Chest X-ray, PA view. Patient: 48 years old, sex M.
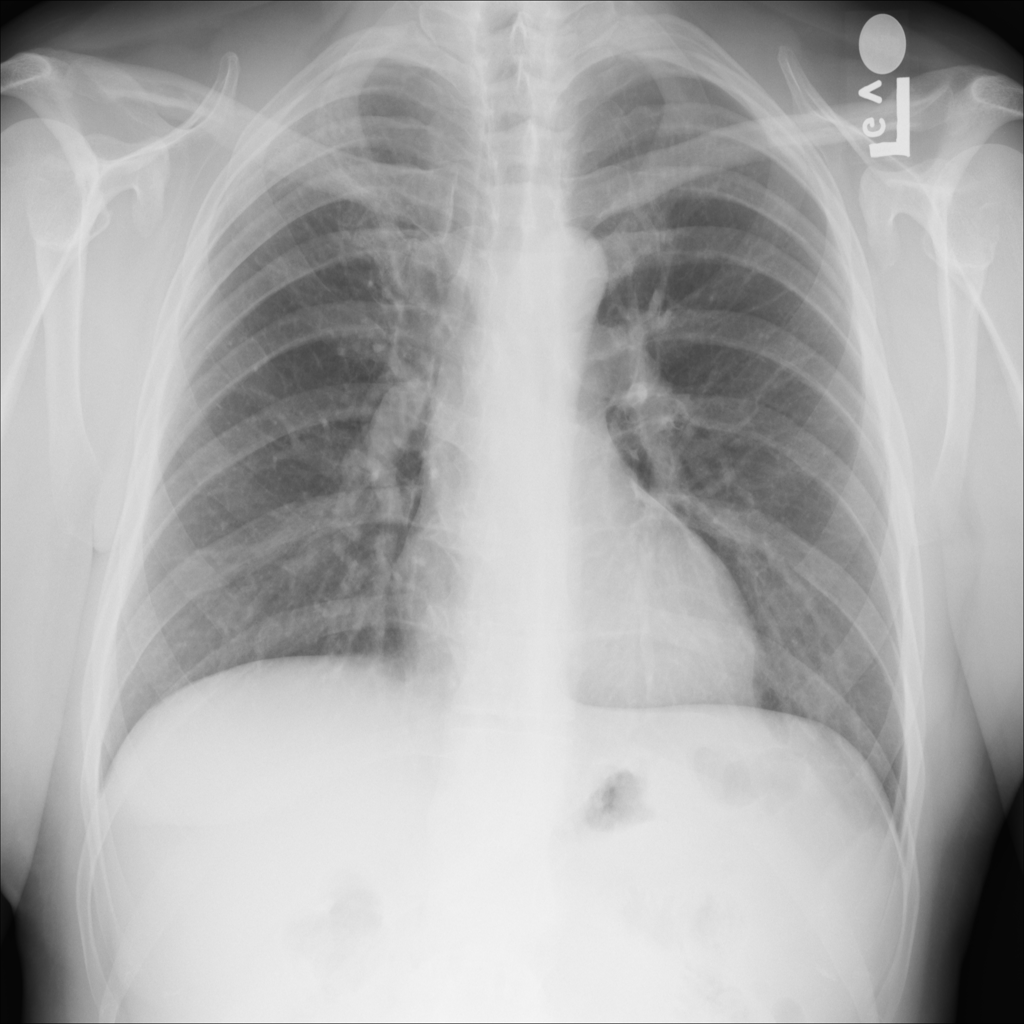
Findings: Fibrosis